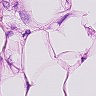
Metastatic tissue present: yes